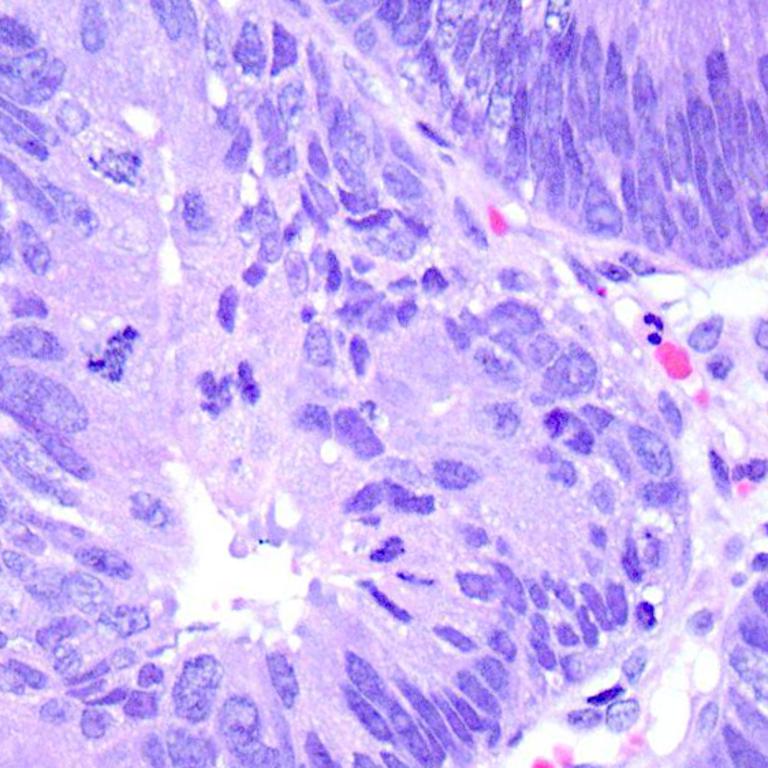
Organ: colon
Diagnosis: adenocarcinomas